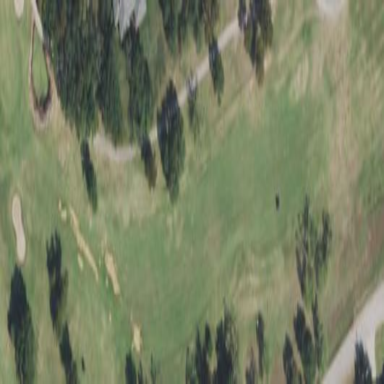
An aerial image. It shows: Golf fairway surrounded by grass.